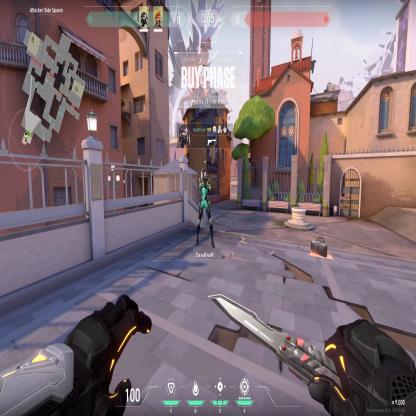
Label: dropped spike ; teammate